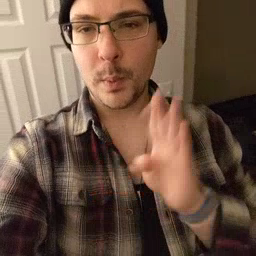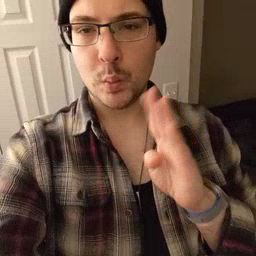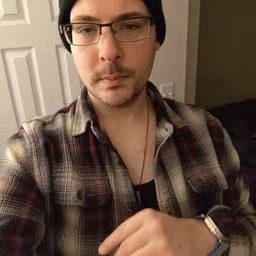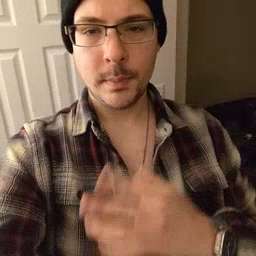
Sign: blue